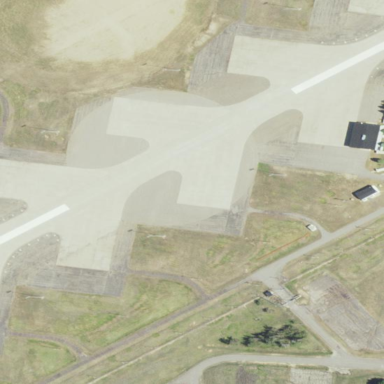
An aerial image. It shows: Apron at the airport.